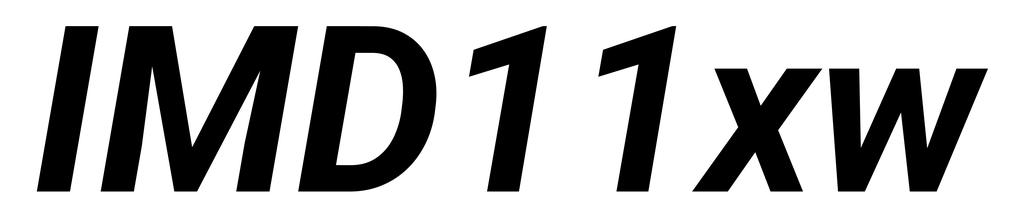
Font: Roboto-Italic_Bold_Italic